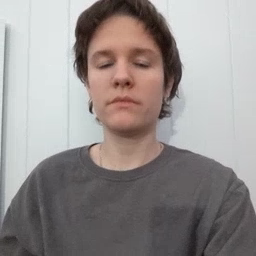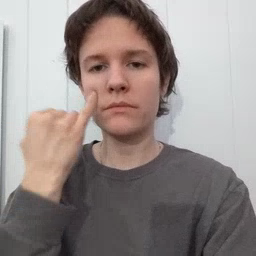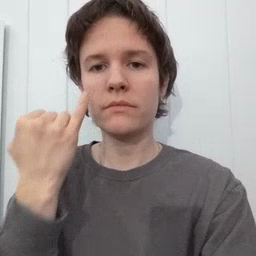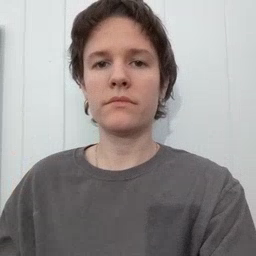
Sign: if